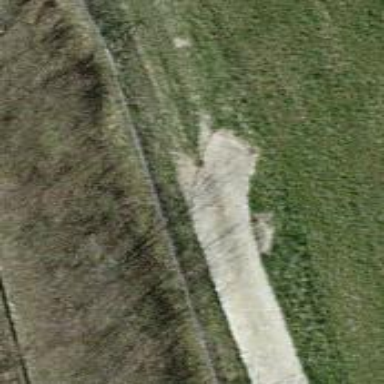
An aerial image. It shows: Well-maintained track road with grade 1 tracktype.